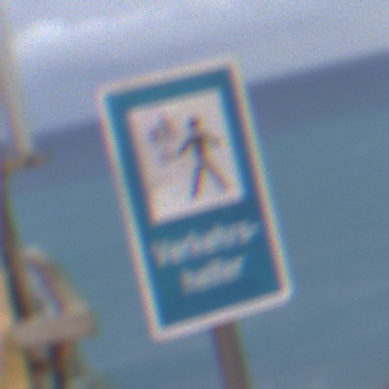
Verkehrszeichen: Verkehrshelfer
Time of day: Midday
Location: Outdoor (Urban)
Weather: Overcast
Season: NotSpecified
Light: Natural